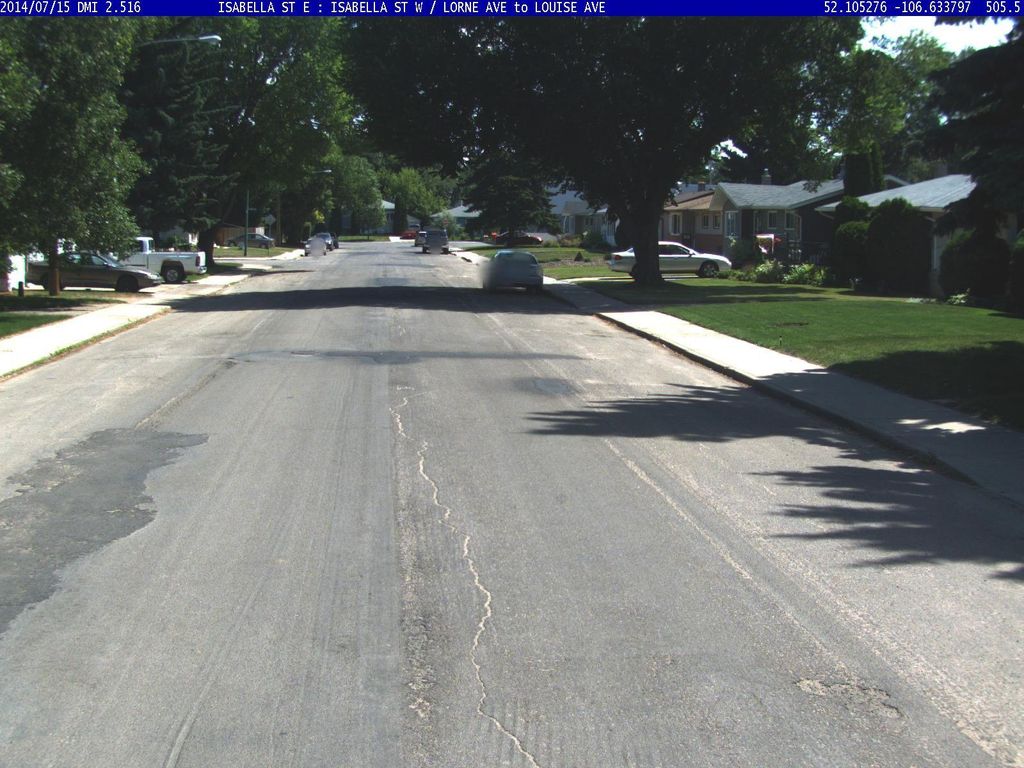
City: saskatoon